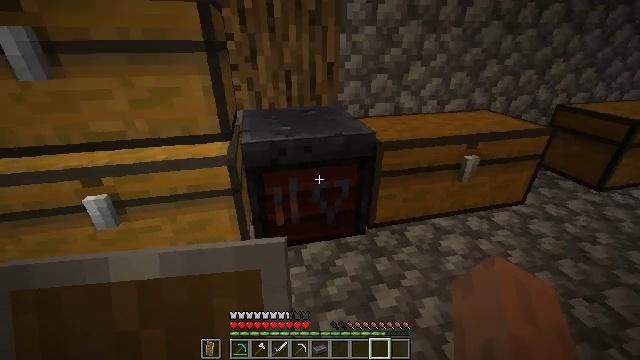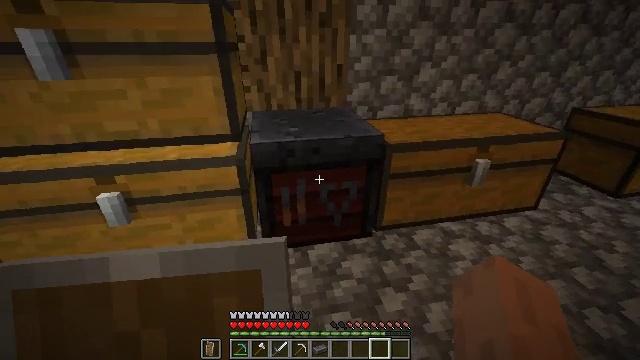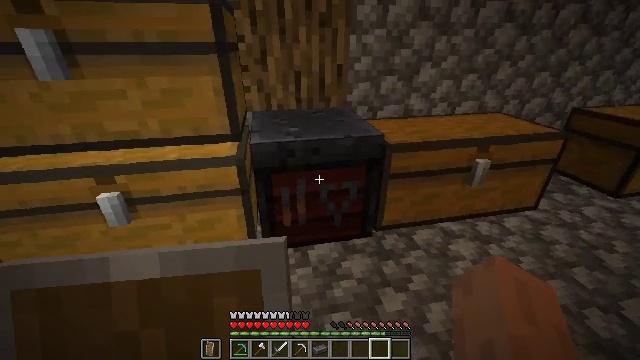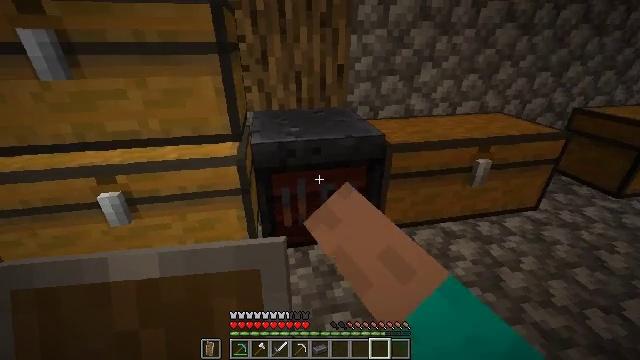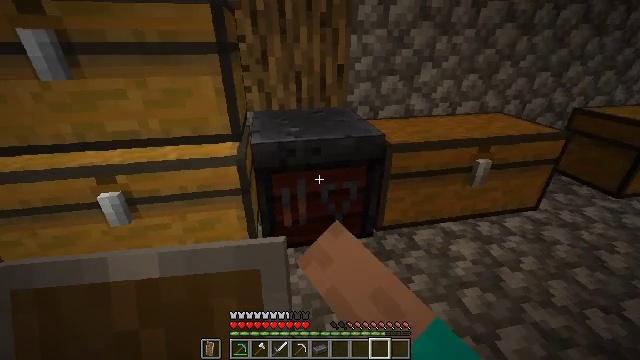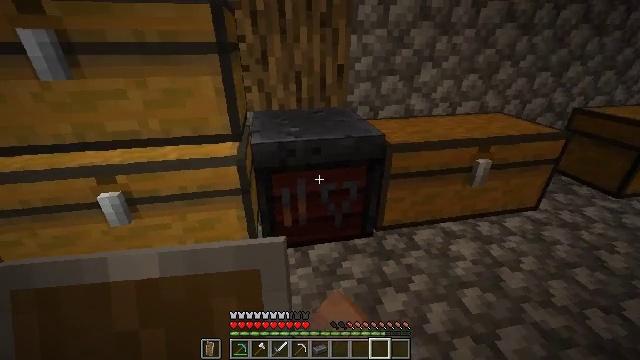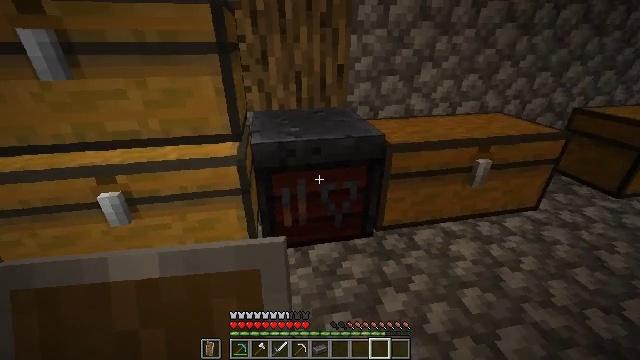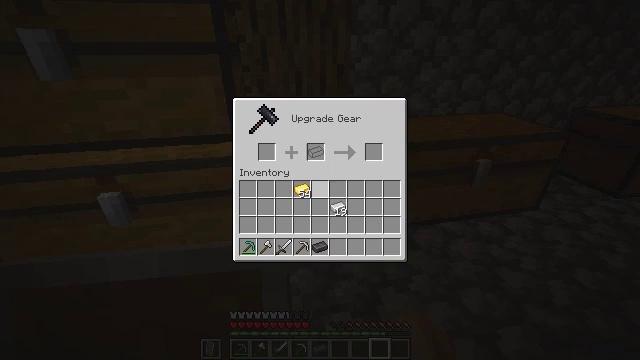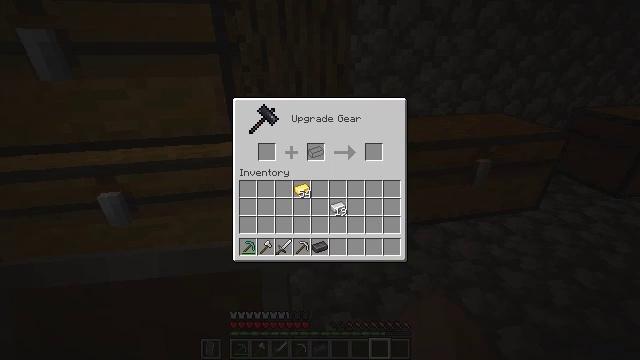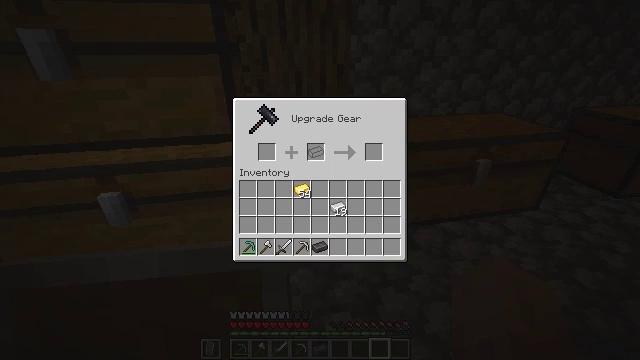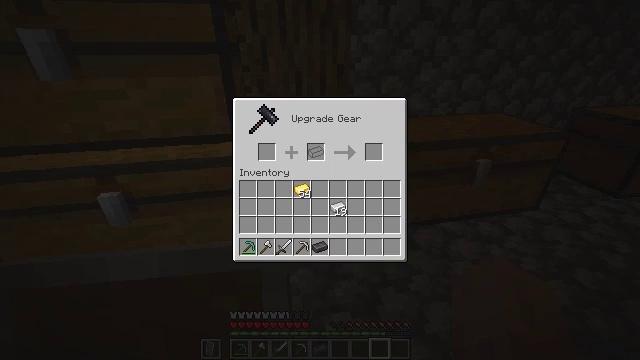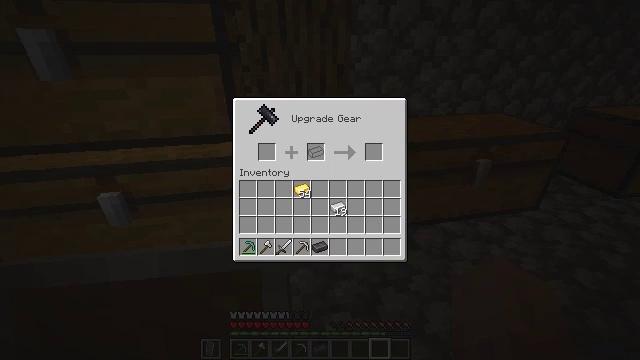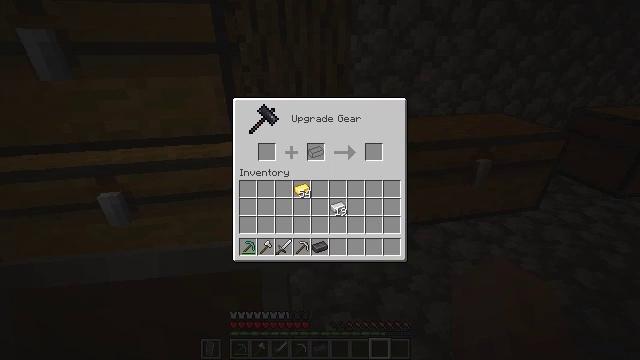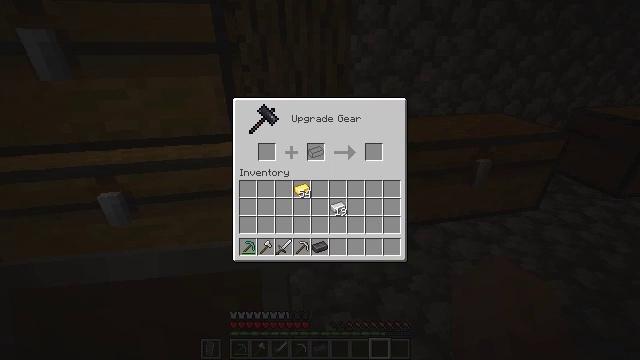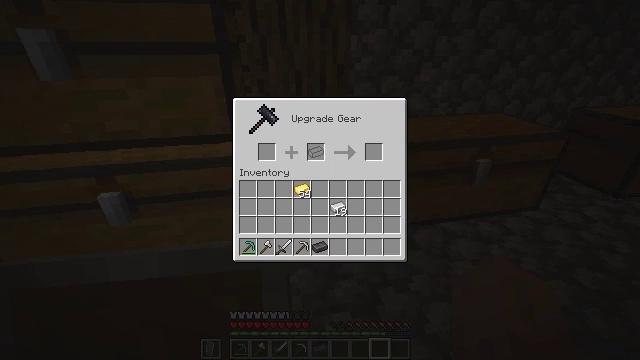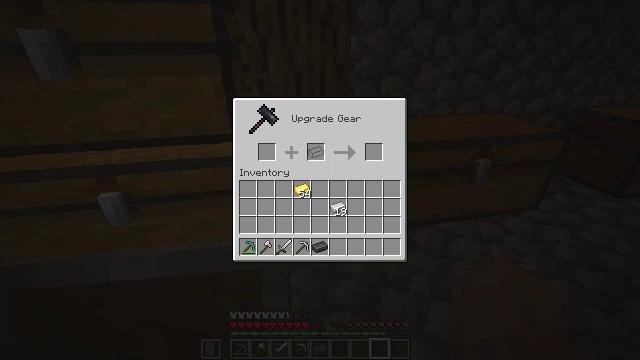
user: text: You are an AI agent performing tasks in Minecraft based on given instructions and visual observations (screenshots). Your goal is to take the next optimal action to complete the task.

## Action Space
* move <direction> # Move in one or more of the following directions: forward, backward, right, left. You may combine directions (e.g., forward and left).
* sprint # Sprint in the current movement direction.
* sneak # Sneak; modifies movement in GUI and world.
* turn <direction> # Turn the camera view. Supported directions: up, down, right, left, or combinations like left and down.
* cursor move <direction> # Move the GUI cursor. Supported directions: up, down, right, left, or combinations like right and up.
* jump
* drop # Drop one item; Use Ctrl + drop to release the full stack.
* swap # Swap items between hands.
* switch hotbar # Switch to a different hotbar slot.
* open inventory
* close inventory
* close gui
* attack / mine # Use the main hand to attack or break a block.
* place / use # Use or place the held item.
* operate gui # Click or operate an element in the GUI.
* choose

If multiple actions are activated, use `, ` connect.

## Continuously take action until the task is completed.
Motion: motion action
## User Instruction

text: craft item netherite pickaxe
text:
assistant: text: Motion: turn left
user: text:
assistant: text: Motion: use / place
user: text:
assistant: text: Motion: use / place
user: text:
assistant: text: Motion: use / place
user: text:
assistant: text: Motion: no_op
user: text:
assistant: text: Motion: no_op
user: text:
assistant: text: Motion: no_op
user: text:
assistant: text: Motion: turn up
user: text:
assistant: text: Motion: no_op
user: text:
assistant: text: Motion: no_op
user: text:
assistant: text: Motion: no_op
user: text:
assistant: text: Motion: no_op
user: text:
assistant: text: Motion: no_op
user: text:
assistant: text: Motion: no_op
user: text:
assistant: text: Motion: no_op
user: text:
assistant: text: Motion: turn down
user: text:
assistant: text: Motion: sneak, turn down
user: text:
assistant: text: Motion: sneak, turn down
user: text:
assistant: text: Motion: sneak, turn down
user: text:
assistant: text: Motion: sneak
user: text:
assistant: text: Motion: sneak
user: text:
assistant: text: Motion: sneak, turn down
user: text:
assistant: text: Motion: sneak
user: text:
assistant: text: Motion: sneak, turn down
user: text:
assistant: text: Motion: sneak, turn down
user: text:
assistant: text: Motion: sneak, turn down
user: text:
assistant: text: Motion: turn down
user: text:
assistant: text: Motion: no_op
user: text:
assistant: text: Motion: no_op
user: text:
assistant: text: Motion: no_op